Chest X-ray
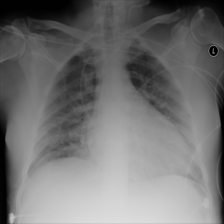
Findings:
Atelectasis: negative
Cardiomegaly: positive
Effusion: negative
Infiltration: negative
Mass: negative
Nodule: negative
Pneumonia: negative
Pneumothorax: negative
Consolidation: negative
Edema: positive
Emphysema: negative
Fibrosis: negative
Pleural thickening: negative
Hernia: negative